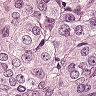
Metastatic tissue present: yes